Question: <URL>
Here, I am using slidingup panel library. You can see both the panel and listview in the following screen. What i am trying to do is to hide the panel if i click outside the panel(Dim Area). Instead it is clicking on the listview in the above layout. How can i achieve this?

Here is the XML,
'''
<?xml version="1.0" encoding="utf-8"?>
<LinearLayout xmlns:android="http://schemas.android.com/apk/res/android"
xmlns:app="http://schemas.android.com/apk/res/com.voucher.point.activity"
android:layout_width="fill_parent"
android:layout_height="fill_parent"
android:orientation="vertical" >
<!-- sothree:dragView="@+id/dragView" -->
<com.sothree.slidinguppanel.SlidingUpPanelLayout
xmlns:sothree="http://schemas.android.com/apk/res-auto"
android:id="@+id/sliding_layout"
android:layout_width="fill_parent"
android:layout_height="fill_parent"
android:gravity="bottom"
app:fadeColor="@color/transparent"
sothree:panelHeight="40dip"
sothree:paralaxOffset="200dp" >
<LinearLayout
android:layout_width="fill_parent"
android:layout_height="fill_parent"
android:background="@color/white"
android:orientation="vertical" >
<ListView
android:id="@+id/offersList"
android:layout_width="fill_parent"
android:layout_height="fill_parent"
android:scrollbars="none"
android:visibility="gone" >
</ListView>
</LinearLayout>
<include
android:id="@+id/bottom_menu"
android:layout_width="fill_parent"
android:layout_height="270dip"
layout="@layout/side_menu" />
</com.sothree.slidinguppanel.SlidingUpPanelLayout>
'''
Can i do like this?
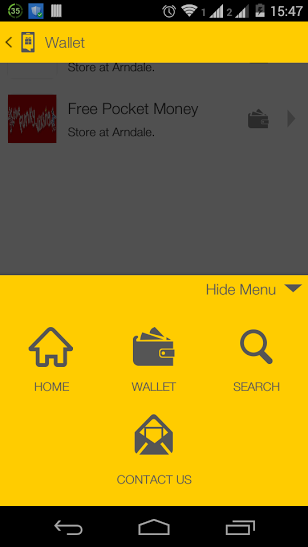
Answer: With the version 3.3.0 and later, it's possible to do that in the following way
'''
final SlidingUpPanelLayout slidingUpPanelLayout = (SlidingUpPanelLayout) findViewById(R.id.sliding_layout);
slidingUpPanelLayout.setFadeOnClickListener(new View.OnClickListener() {
@Override
public void onClick(View view) {
slidingUpPanelLayout.setPanelState(SlidingUpPanelLayout.PanelState.COLLAPSED);
}
});
'''
<URL>